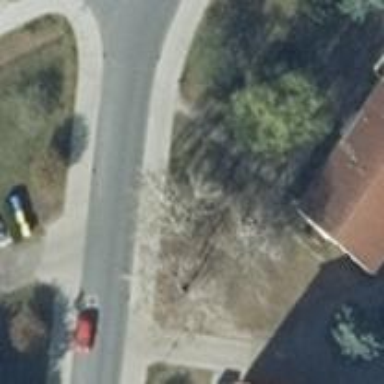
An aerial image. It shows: Evergreen needle-leaved tree.